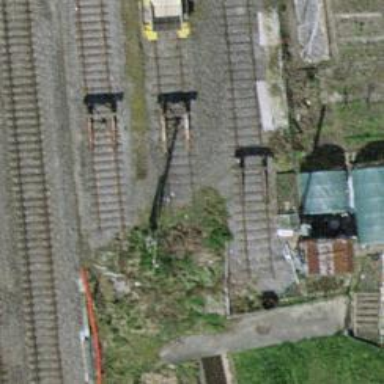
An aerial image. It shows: Railway buffer stop.